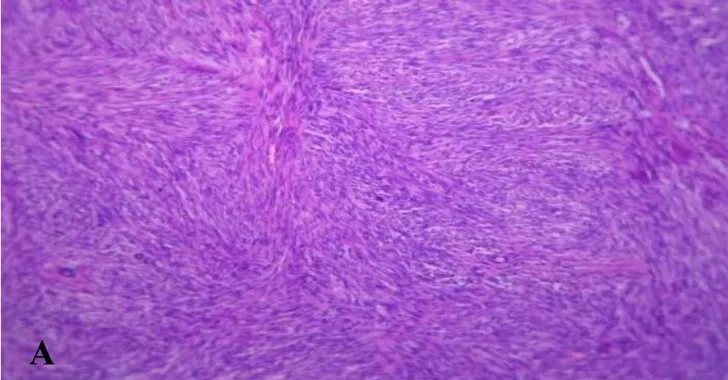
Microscopic: sections show dense spindle cell proliferation with storiform growth pattern associated with patchy infiltration of lymphoplasma cells.
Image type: pathology (h&e)